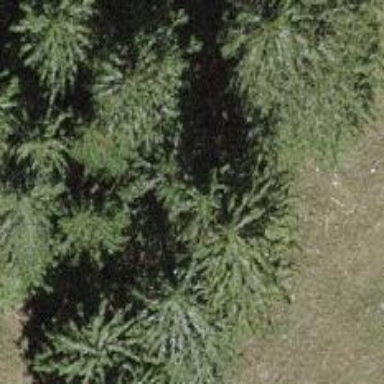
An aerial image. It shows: Agricultural area characterized by evergreen needle-leaved trees.